Question: I'm currently annoyed by my media queries to target smartphones. It's the first time I use media queries.
I've done a tablet version (768px) of a website, and a phone version (320px).

##
Note that theses screenshots are actually Firefox screenshots.
As you can see, these displays work fine when I resize my window on Firefox, IE, Webkit.
However, the display is wrong on my iPhone 3G and my Xperia X8.
Here are the results (left iPhone, right Xperia) :
##
As far as I know, both phones have a 480*320 pixels resolution.
So, why such results?
On the iPhone screen, the light brown rectangle on the header is supposed to be 300px width. Why is it so small?
And why is the tablet version loaded on the Xperia ?
I use these media queries on my CSS :
/* Tablets ----------- */
'''
@media (min-width: 768px) and (max-width:1023px)
'''
/* Phones */
'''
@media (min-device-width: 320px) and (max-device-width:767px),
(min-width: 320px) and (max-width:767px)
'''
I hope you'll can help me, I'm stuck on this issue since too much days.
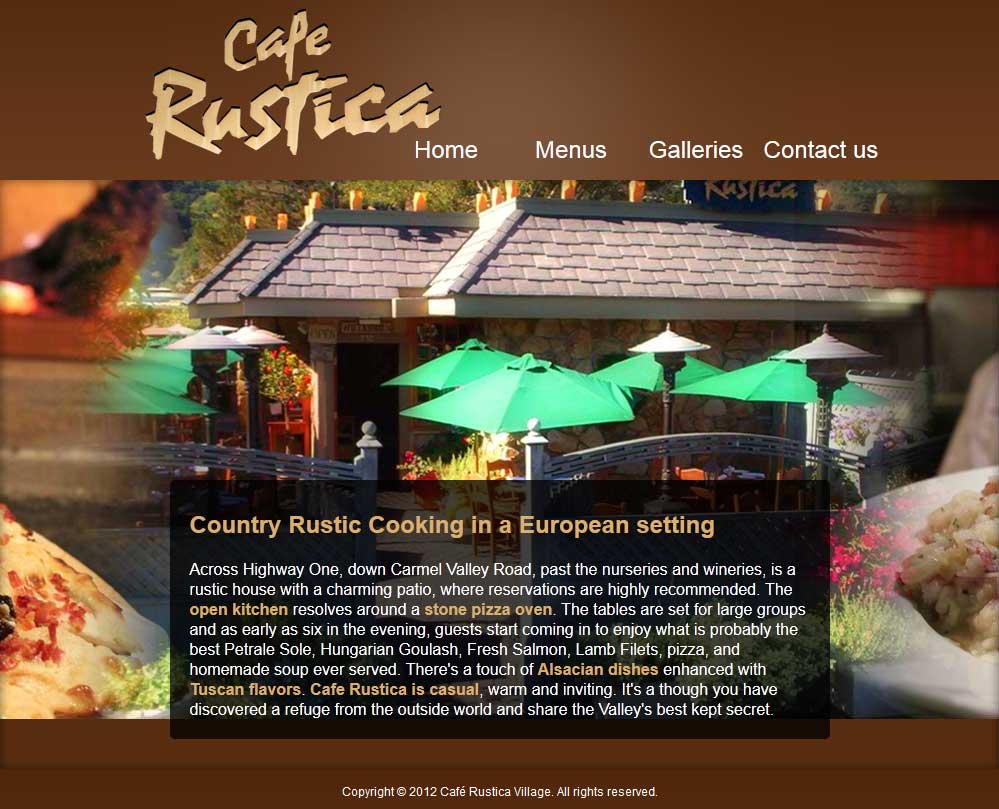
Answer: Have you setup a proper viewport? Like:
'''
<meta name="viewport" content="width=device-width, minimum-scale=1.0, maximum-scale=2.0" />
'''
Put that in your head tag.